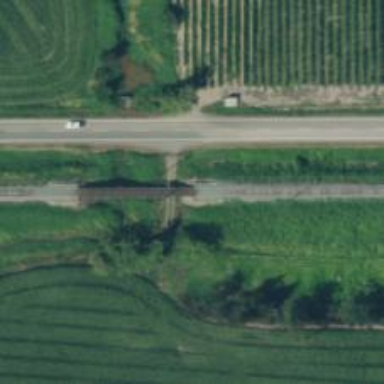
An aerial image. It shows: Bridge over railway line.